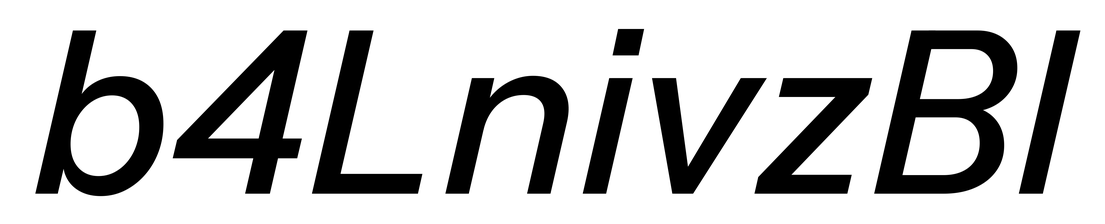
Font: InstrumentSans-Italic_Medium_Italic